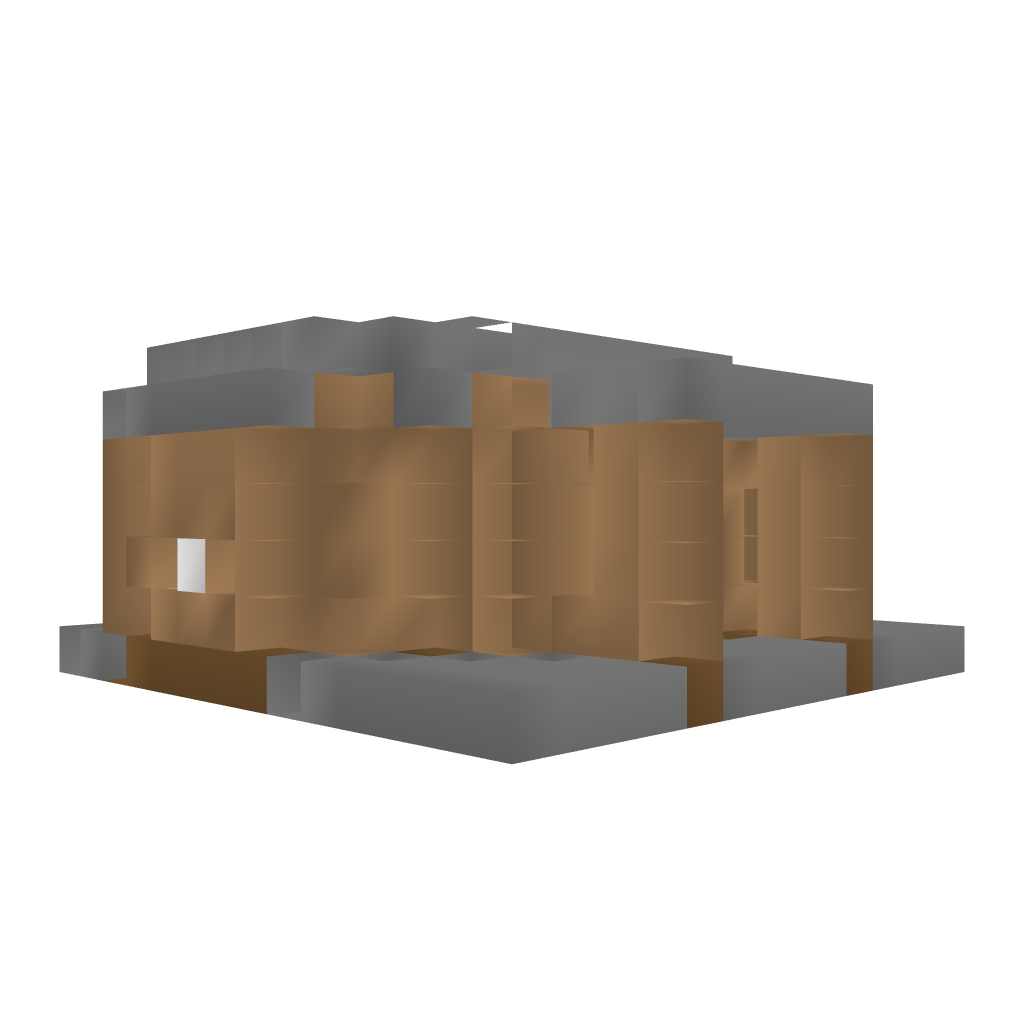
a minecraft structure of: Good House bad low quality